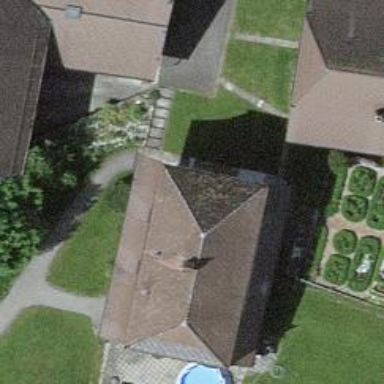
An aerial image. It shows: Residential building.